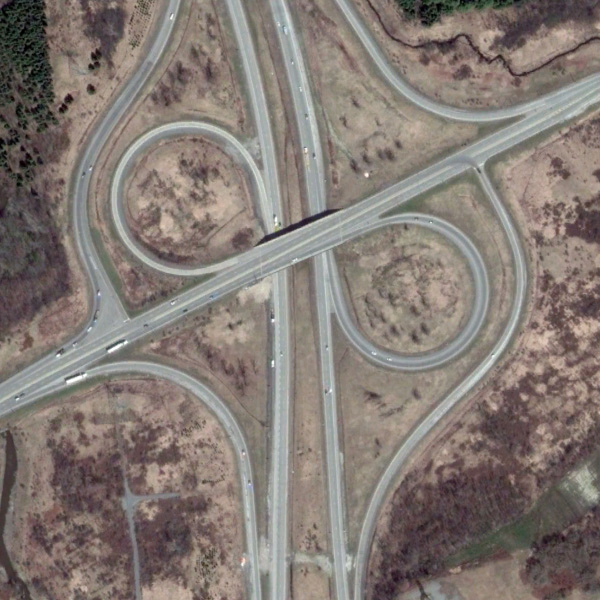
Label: Viaduct